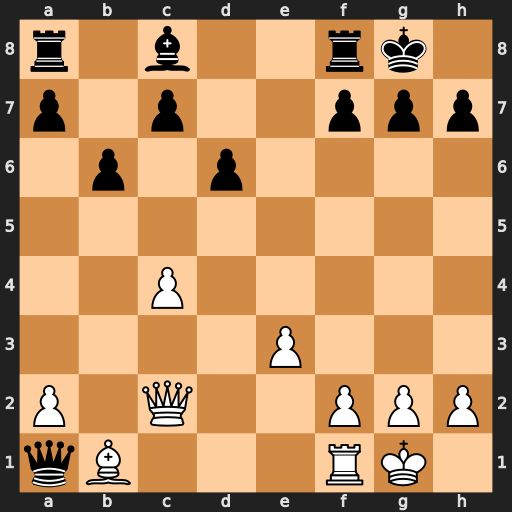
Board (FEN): r1b2rk1/p1p2ppp/1p1p4/8/2P5/4P3/P1Q2PPP/qB3RK1
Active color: w
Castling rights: -
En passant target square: -
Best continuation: Qxh7#